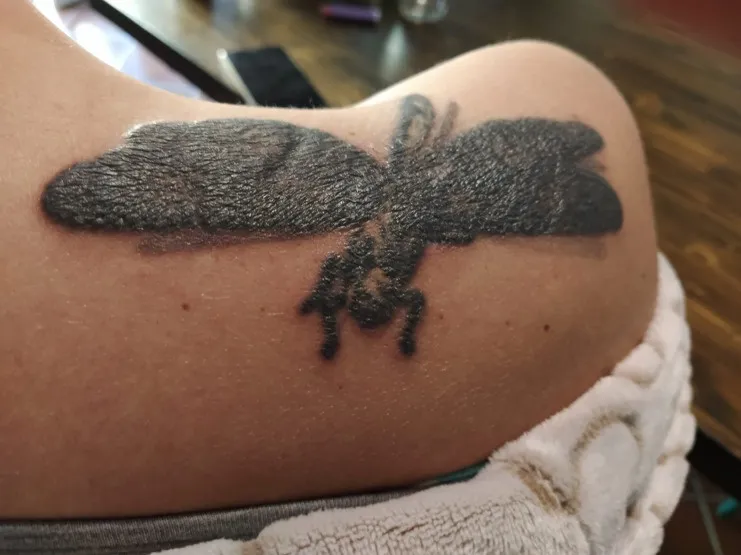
Fifteen year-old tattoo made of black pigment with erythematous and painful infiltrative reaction with papules and plaques.
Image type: medical_photograph (other_medical_photograph)